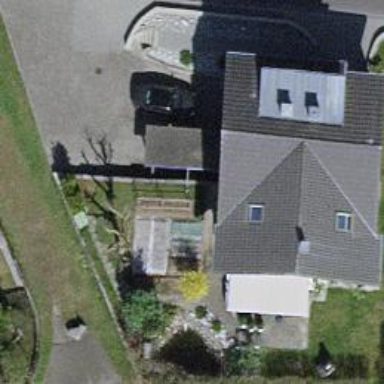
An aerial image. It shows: Building with tiled roof.